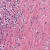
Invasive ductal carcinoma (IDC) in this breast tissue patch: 1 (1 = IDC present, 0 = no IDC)